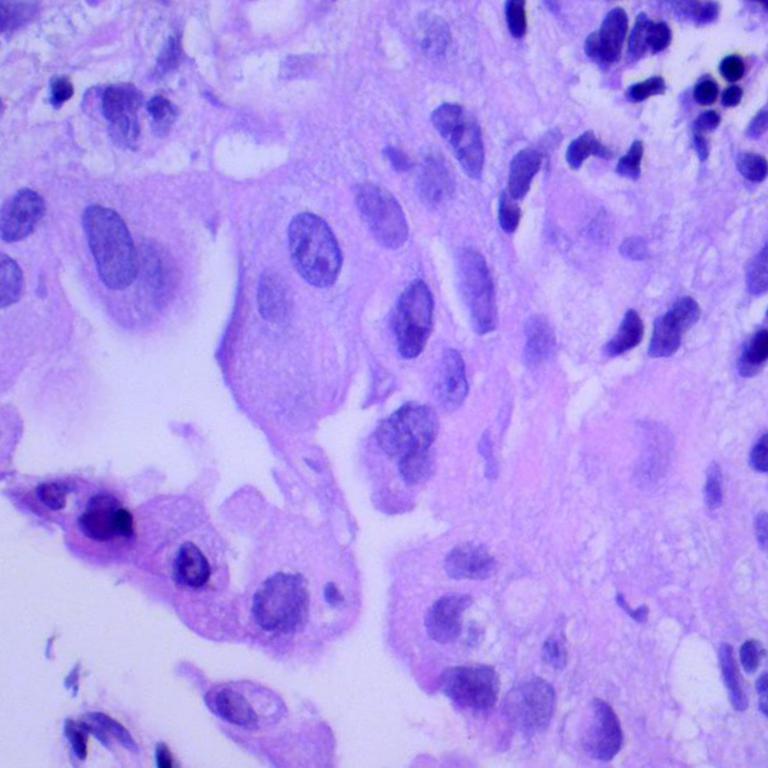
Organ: lung
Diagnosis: adenocarcinomas